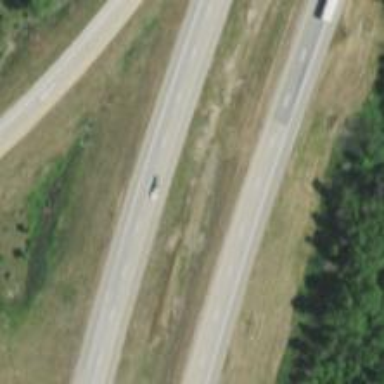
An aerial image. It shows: Trunk highway that is expressway with dual carriageway.